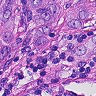
Metastatic tissue present: yes